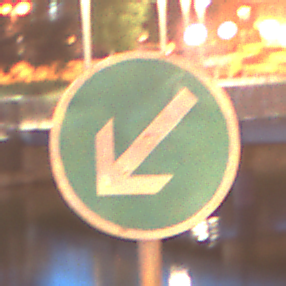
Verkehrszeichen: VorgeschriebeneVorbeifahrtLinks
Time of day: Night
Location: Outdoor (Urban)
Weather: PartlyCloudy
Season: NotSpecified
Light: Artificial